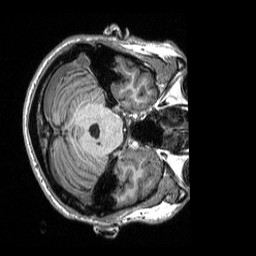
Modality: T1w
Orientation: axial
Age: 24
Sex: male
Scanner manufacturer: siemens
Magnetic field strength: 3 T
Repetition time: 2.3 s
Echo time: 0.00298 s